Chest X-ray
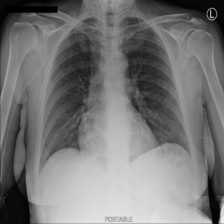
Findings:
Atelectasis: negative
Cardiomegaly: negative
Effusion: negative
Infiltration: positive
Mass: negative
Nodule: negative
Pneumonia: negative
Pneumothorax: negative
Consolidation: negative
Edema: negative
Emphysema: negative
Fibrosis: negative
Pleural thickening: negative
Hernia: negative